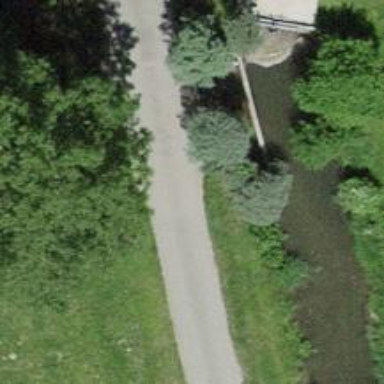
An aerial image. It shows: Service road on asphalt bridge.